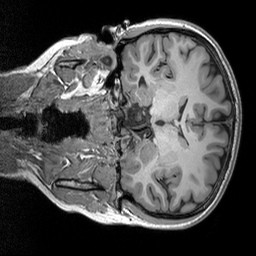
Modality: T1w
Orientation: coronal
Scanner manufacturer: siemens
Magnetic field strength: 3 T
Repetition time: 2.53 s
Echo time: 0.00298 s